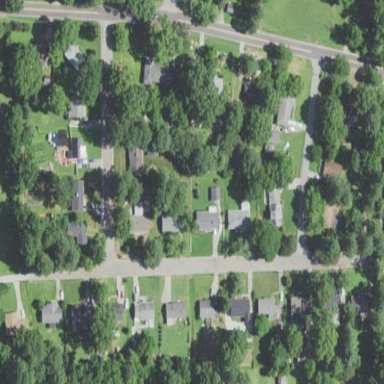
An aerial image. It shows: Residential area within neighborhood.